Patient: sex M, age 58
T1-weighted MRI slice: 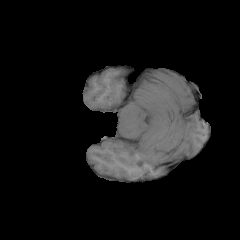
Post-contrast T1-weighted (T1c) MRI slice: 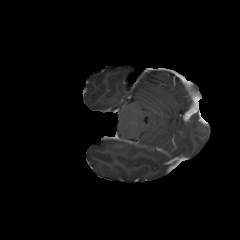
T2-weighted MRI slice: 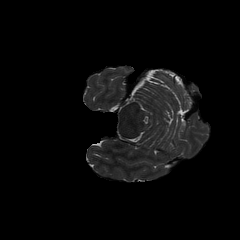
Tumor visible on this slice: no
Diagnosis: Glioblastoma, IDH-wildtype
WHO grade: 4